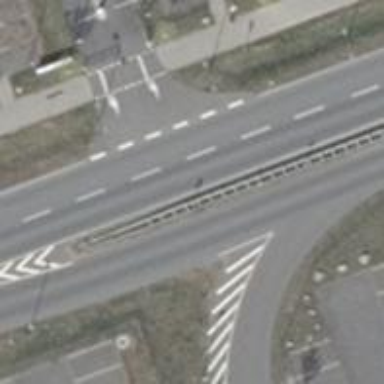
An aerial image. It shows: Asphalt road classified as tertiary.